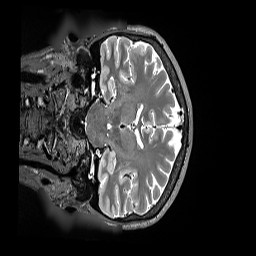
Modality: T2w
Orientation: coronal
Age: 54
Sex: male